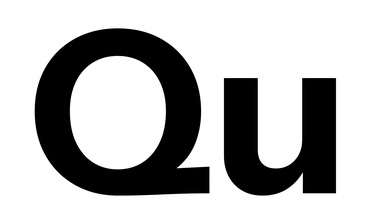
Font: InstrumentSans_Bold